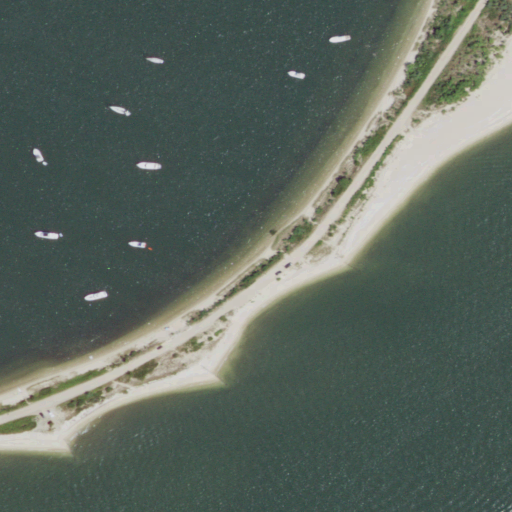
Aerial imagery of beach in New York named Shell Beach containing open water, barren land, high intensity development, medium intensity development, and low intensity development